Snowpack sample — Buffalo Mountain, Silverthorne, Colorado, USA (1/25/25, 10:11 AM MST)
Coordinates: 39.6222, -106.1139
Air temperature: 22 °F
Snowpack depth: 110 cm
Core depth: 40 cm
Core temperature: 46.4 °F
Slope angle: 12°, slope face: 102°
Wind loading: high
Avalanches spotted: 0
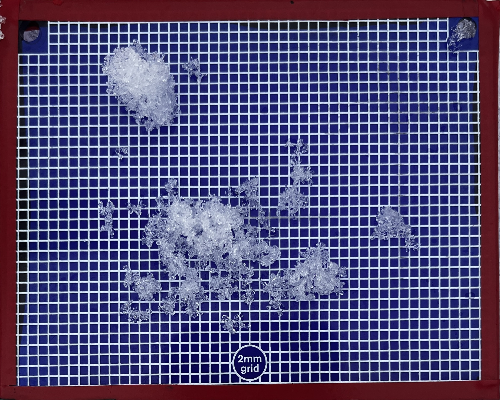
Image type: profile
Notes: No avalanches nearby, collected on the outskirts of a fire break 15 meters from the treeline, on way to Buffalo and Red Mountain